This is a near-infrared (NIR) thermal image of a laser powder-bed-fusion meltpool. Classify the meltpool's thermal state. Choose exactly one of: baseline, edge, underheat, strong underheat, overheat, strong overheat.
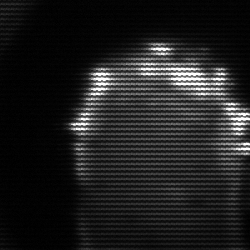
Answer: baseline